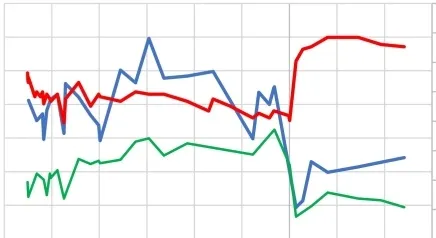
(C) Hemoglobin (g/dL), bilirubin (mg/dL), and reticulocytes (103/mm3) before and after laparoscopic splenectomy (day 0). Blood transfusions with one or two units of blood were given on day -955, -948, and -832.
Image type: pathology (gram)